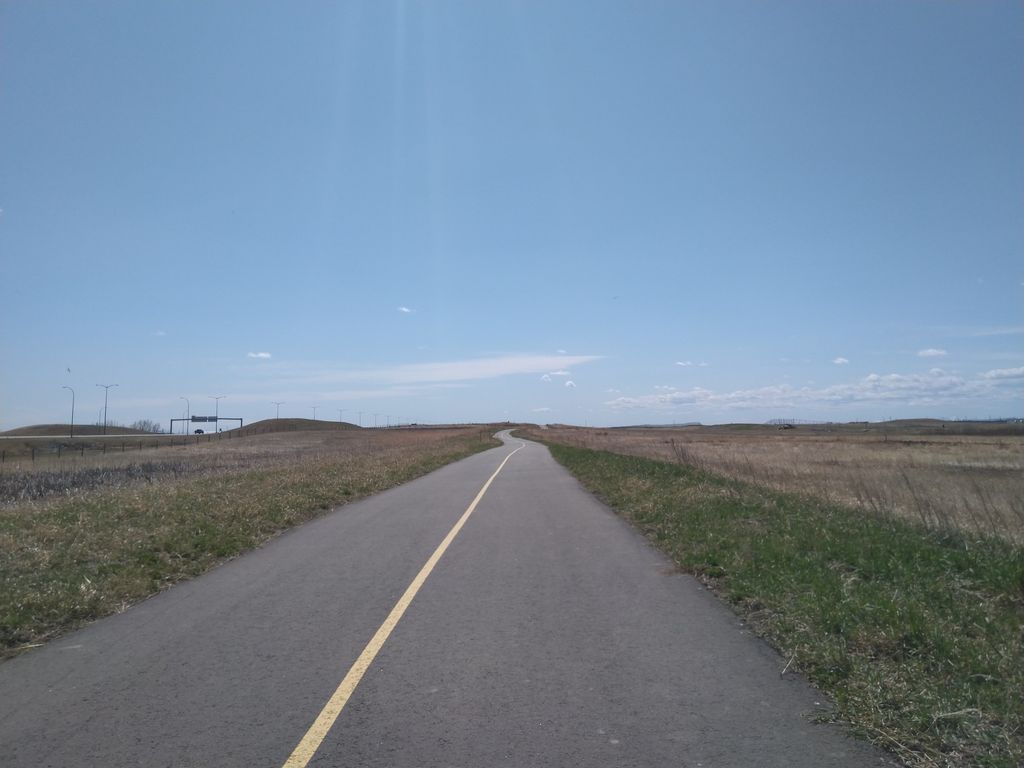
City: calgary